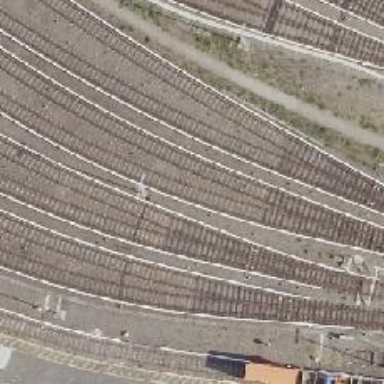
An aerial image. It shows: Yard area with electrified bottom rail.